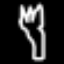
Label: fork